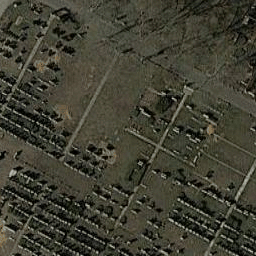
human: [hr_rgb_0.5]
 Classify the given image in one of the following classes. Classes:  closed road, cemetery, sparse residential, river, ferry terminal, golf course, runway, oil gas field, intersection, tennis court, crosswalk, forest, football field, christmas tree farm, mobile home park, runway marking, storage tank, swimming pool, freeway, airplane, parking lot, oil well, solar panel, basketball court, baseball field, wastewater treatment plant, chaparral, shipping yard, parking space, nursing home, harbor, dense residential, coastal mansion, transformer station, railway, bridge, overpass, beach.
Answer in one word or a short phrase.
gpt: cemetery